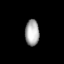
Tissue: lung
Cell type: Epithelial cells
Senescence score: 0.1958
Nuclear area (px): 358
Mean DAPI intensity: 170.17